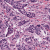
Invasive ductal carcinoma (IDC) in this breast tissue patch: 1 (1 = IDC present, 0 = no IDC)